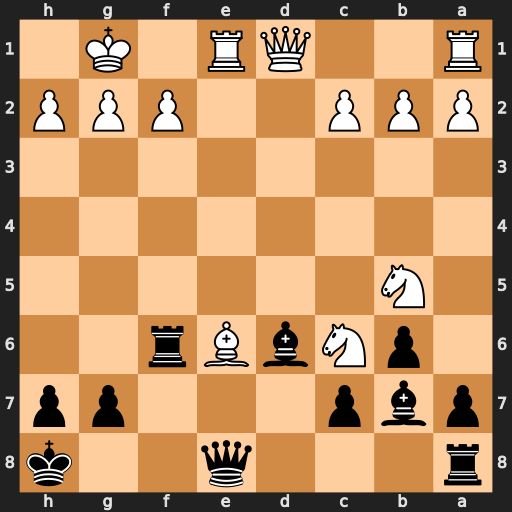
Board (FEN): r3q2k/pbp3pp/1pNbBr2/1N6/8/8/PPP2PPP/R2QR1K1
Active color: b
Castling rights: -
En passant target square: -
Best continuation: Qxc6 Bd5 Qxd5 Qxd5 Bxd5